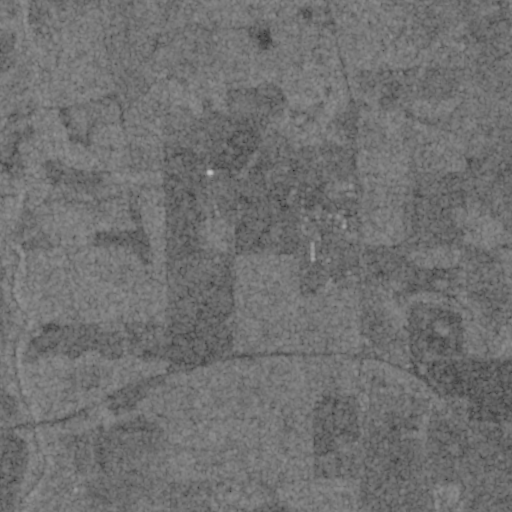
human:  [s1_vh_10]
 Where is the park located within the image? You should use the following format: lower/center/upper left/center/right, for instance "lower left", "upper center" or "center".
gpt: The park is located in the center left of the image.
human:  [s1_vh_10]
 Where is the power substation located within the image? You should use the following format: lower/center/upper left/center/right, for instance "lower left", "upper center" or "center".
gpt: The power substation is located in the center right of the image.
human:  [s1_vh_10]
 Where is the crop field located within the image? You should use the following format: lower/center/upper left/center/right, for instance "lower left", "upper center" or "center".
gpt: There is no crop field in the image.

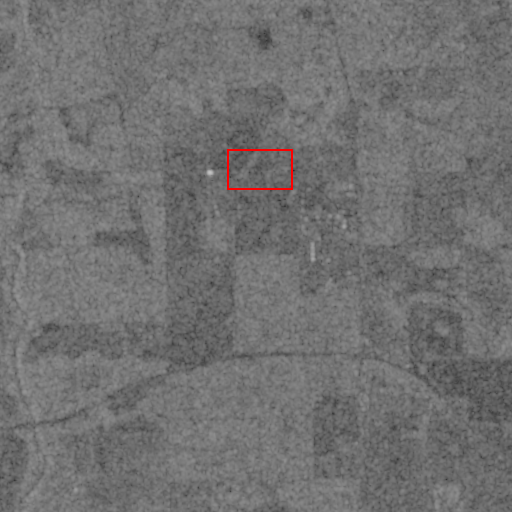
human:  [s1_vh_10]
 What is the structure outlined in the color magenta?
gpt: There is no magenta outline.
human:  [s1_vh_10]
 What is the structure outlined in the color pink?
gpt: There is no structure outlined in pink.